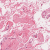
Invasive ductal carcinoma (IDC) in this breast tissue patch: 0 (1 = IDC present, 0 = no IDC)